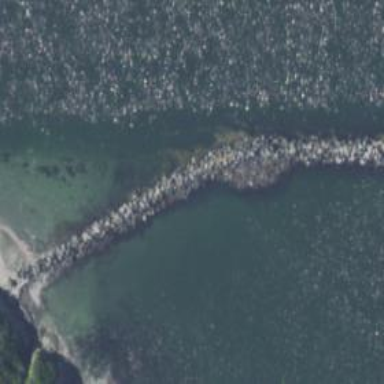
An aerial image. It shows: Breakwater structure.